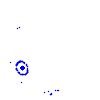
Particle: pion